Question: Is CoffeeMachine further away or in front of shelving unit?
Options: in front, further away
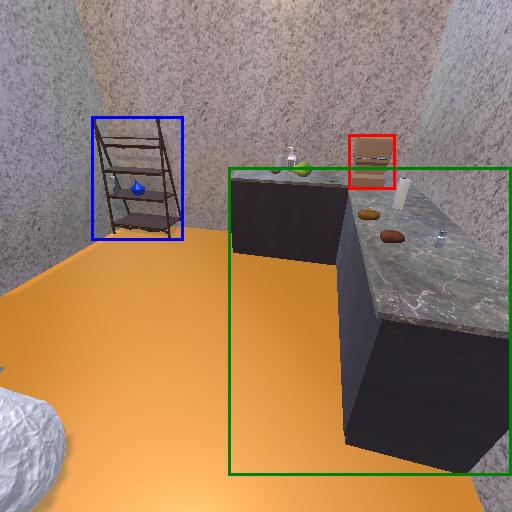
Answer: in front